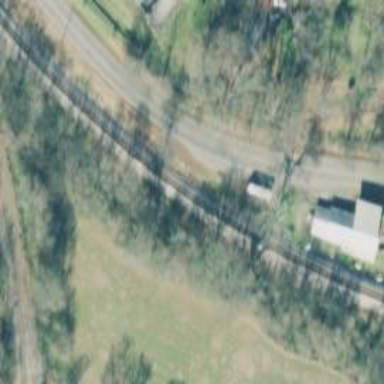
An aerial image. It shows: Railway track.